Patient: sex M, age 51
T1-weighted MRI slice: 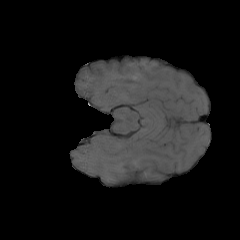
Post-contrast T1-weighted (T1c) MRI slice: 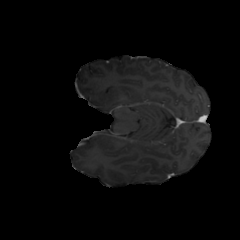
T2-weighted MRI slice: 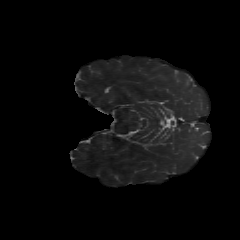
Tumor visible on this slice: no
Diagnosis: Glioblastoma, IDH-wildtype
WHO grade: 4